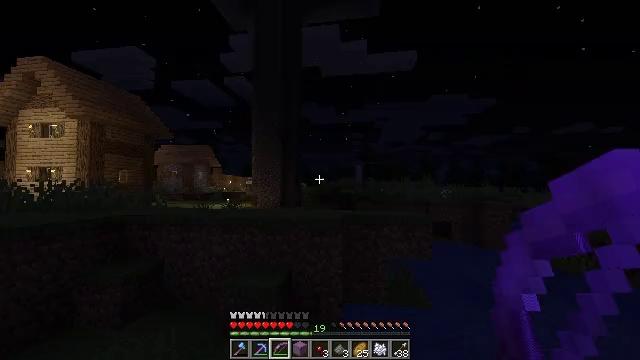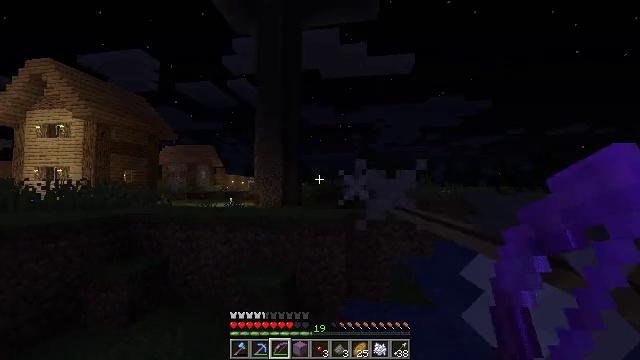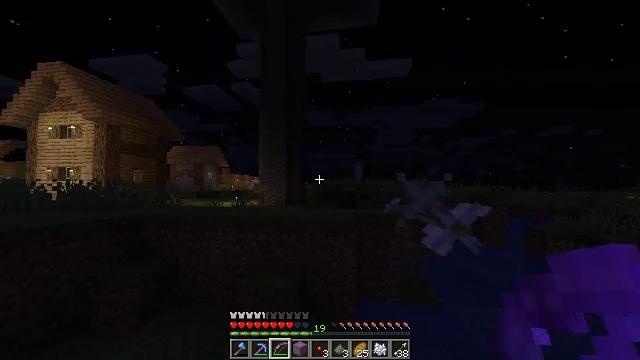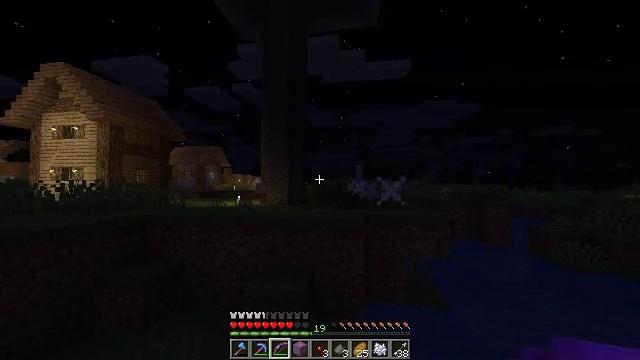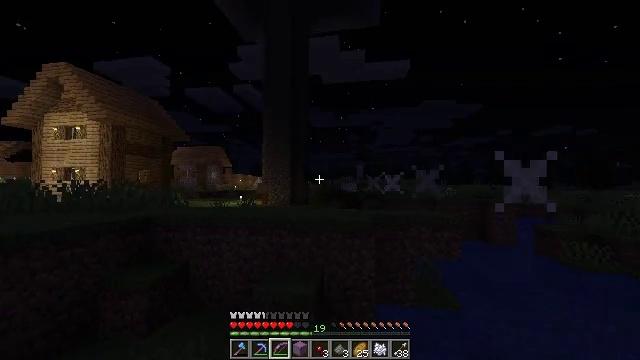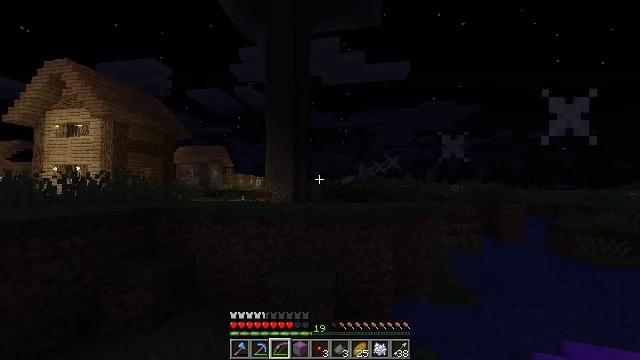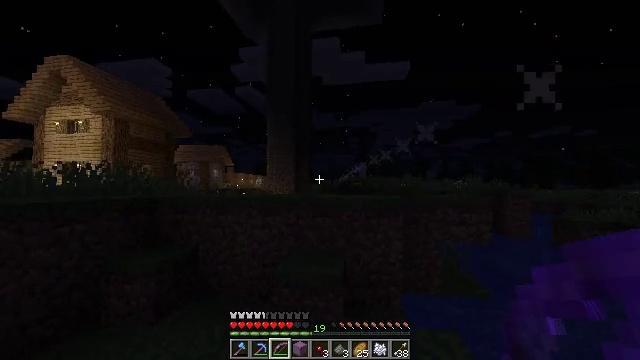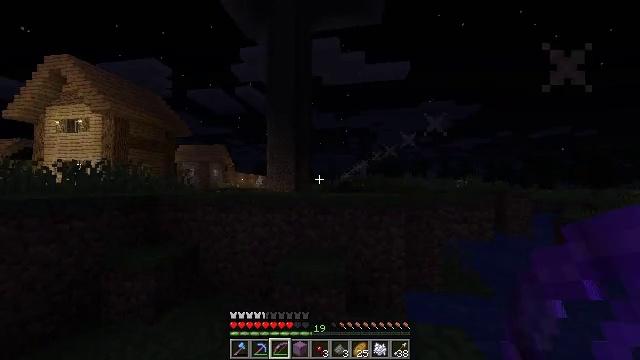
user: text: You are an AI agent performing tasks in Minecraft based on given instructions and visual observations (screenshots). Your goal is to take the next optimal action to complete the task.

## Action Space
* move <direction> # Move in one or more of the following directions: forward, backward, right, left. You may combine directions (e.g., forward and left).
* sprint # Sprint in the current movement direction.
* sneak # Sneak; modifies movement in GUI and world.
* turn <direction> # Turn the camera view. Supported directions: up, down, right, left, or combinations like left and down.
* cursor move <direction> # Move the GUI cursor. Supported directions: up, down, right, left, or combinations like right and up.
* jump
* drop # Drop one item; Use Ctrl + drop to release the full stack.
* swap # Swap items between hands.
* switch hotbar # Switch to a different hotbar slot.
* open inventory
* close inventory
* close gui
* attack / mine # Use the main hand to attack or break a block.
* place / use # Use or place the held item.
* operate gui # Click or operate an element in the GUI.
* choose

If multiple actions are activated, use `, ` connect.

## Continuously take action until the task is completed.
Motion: motion action
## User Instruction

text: Kill mobs.
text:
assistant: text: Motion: move forward and move left, sprint
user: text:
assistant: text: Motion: move forward and move left, sprint
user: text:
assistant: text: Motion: move forward and move left, sprint
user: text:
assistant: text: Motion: move forward and move left, sprint
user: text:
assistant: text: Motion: move forward and move left, sprint
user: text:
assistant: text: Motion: move forward and move left, sprint
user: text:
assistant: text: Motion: move forward and move left, sprint
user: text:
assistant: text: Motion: sprint